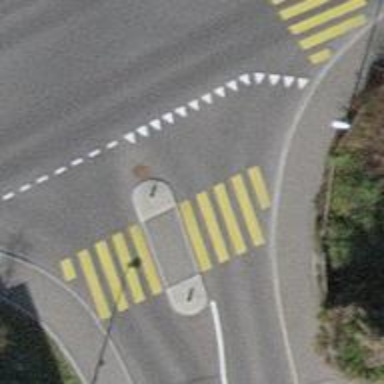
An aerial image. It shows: Marked footway crossing with island in the middle.